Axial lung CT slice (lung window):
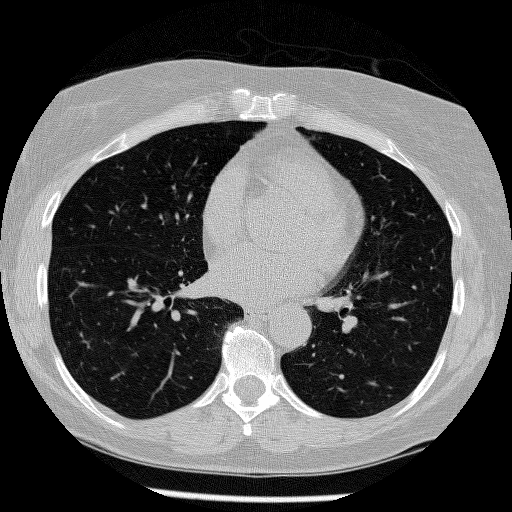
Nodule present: no